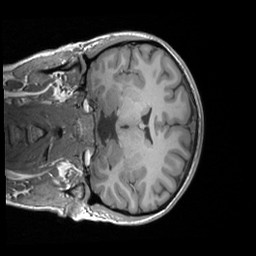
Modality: T1w
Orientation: coronal
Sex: female
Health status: ill
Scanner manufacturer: siemens
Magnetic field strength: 3 T
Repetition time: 1.66 s
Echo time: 0.00254 s